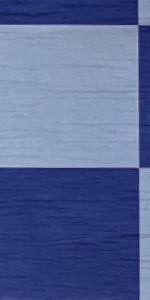
Label: Empty